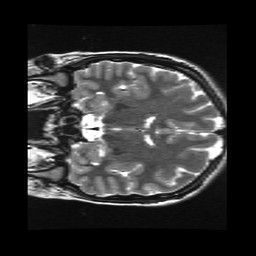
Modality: T2w
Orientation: coronal
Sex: female
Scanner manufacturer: ge
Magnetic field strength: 3 T
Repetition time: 5 s
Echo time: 0.1019 s